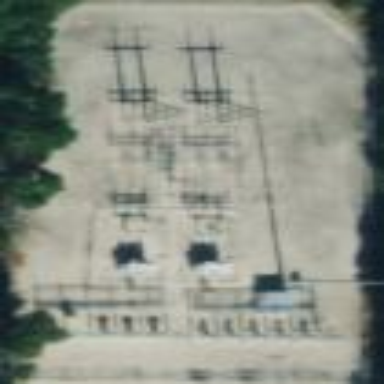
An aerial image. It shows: Outdoor distribution-level power substation enclosed by fence.